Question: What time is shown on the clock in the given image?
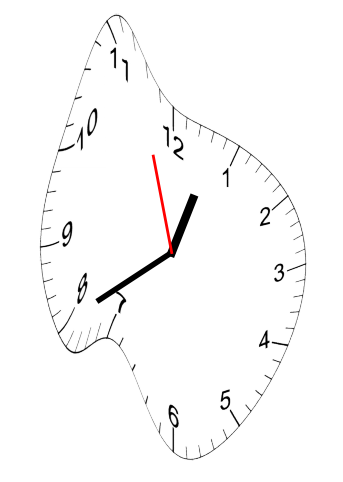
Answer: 12:39:57